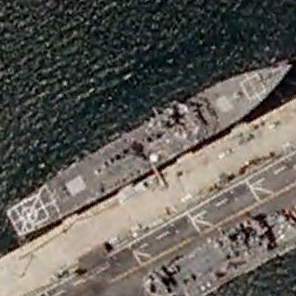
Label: destroyer